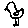
Label: bird